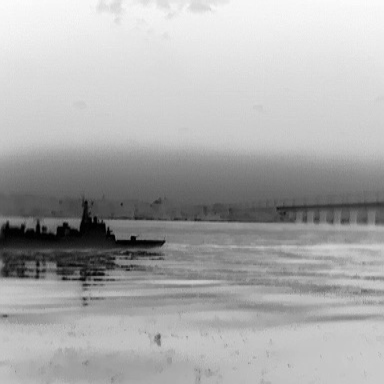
There is a warship in the infrared image.